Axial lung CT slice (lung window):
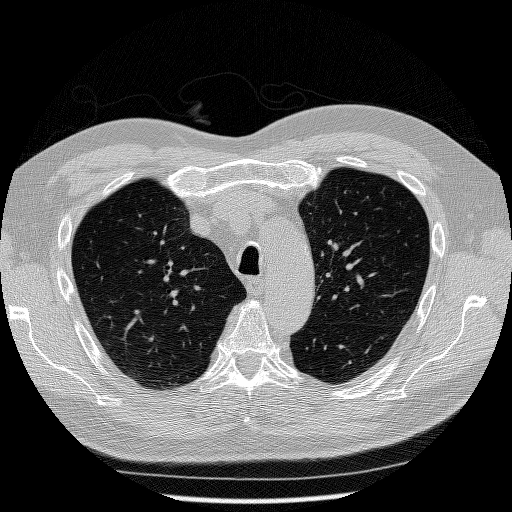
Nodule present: no